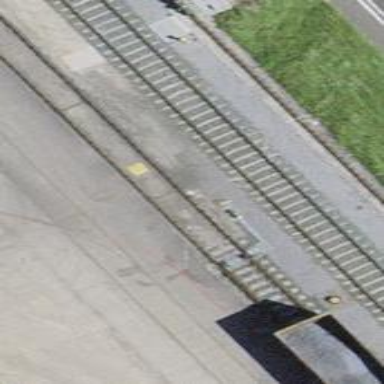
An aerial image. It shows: Railway switch.